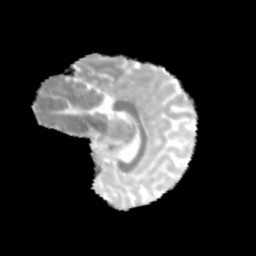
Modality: MD
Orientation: sagittal
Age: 11
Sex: female
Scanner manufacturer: siemens
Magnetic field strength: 3 T
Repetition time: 3.8 s
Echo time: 0.07 s